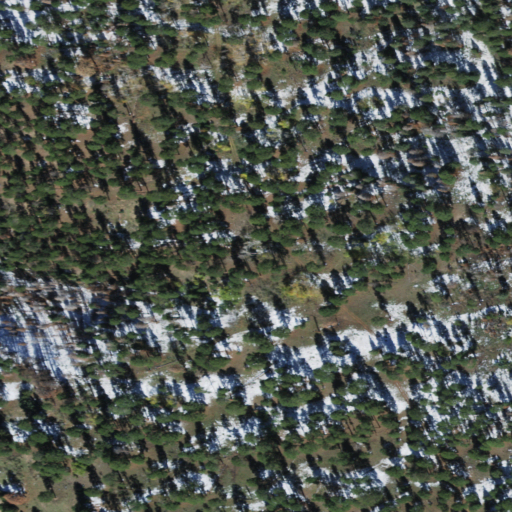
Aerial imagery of cliff(s) in Arizona named Oquer Point containing grassland and evergreen forest